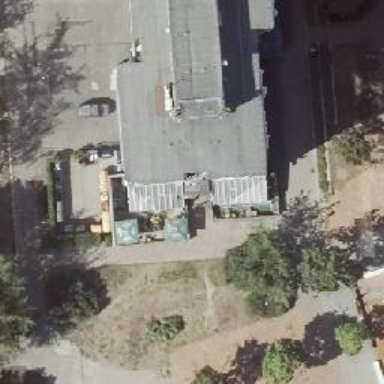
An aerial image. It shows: Bar.